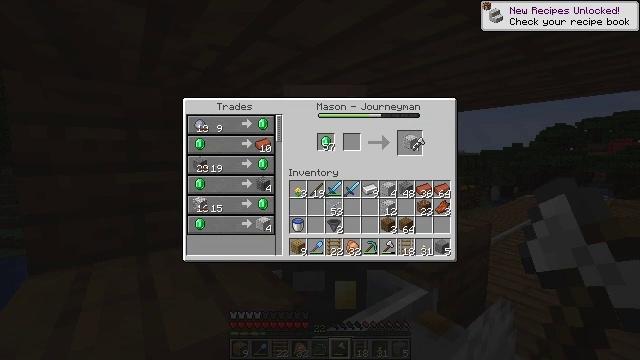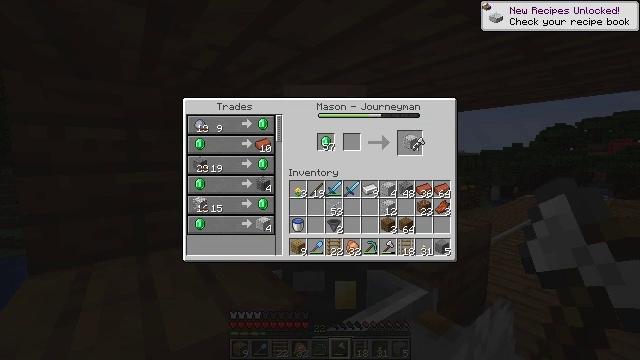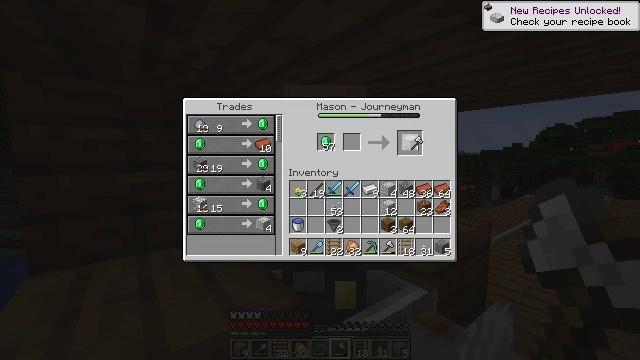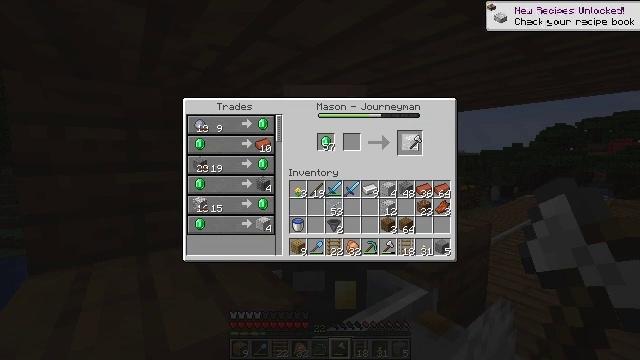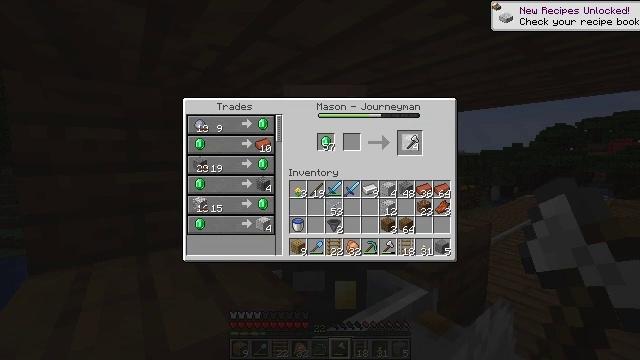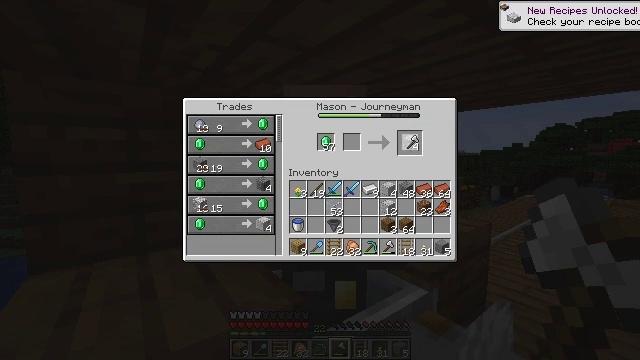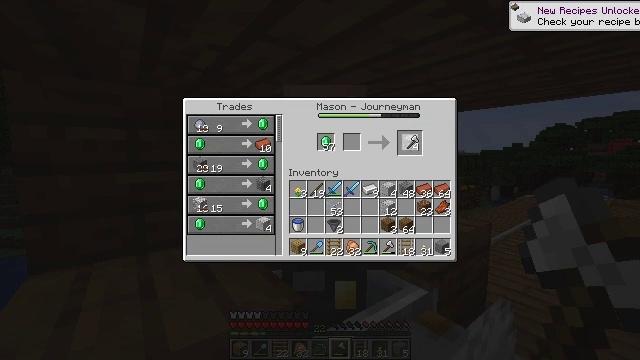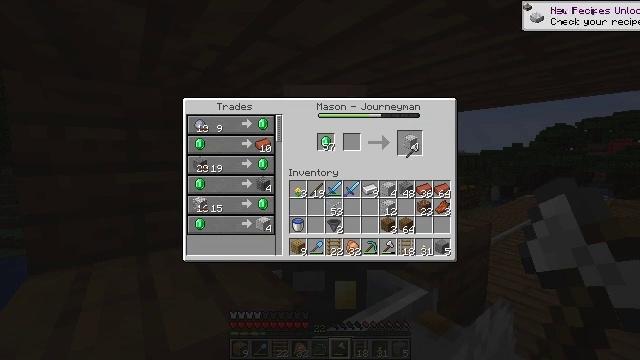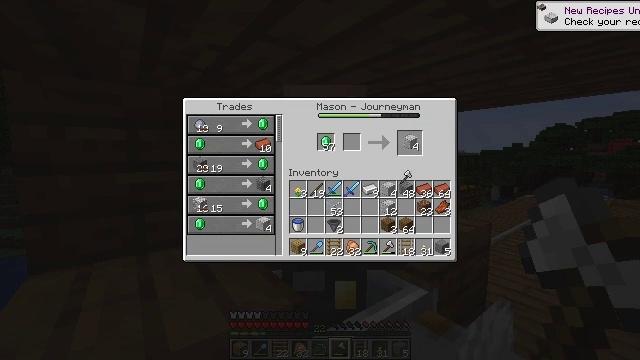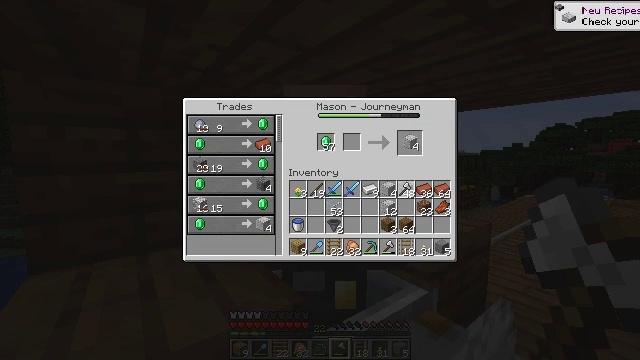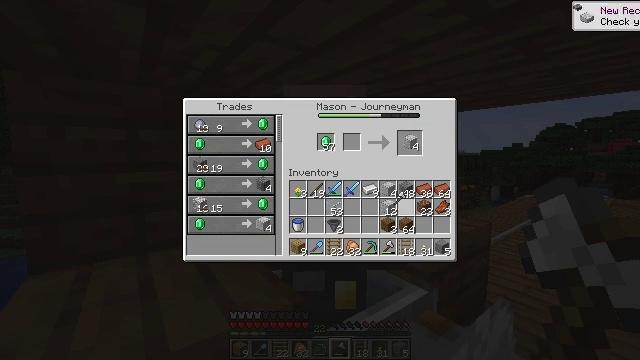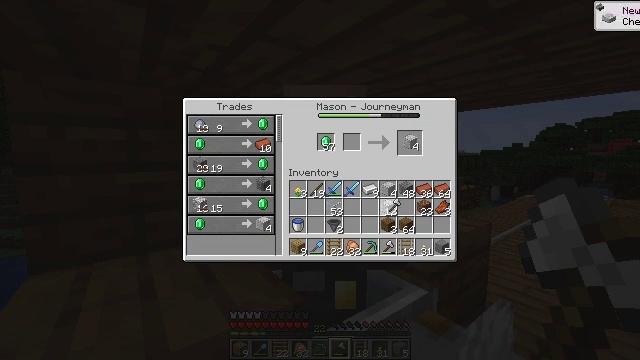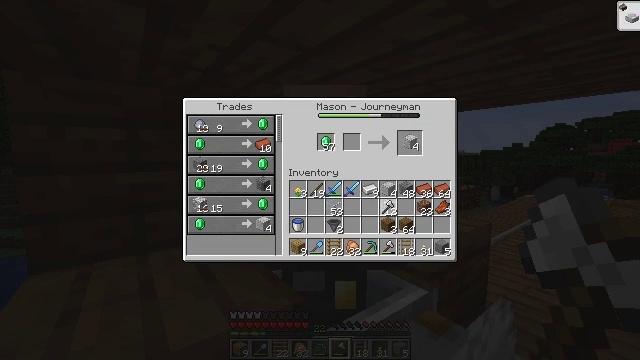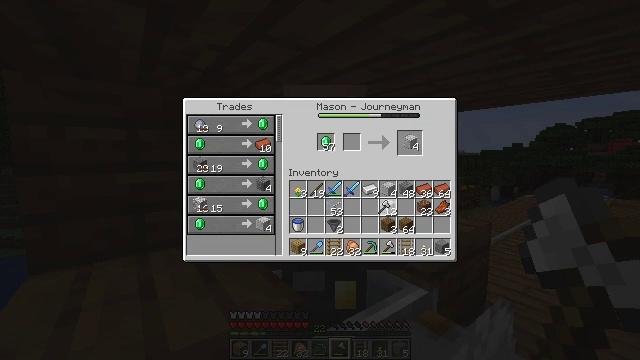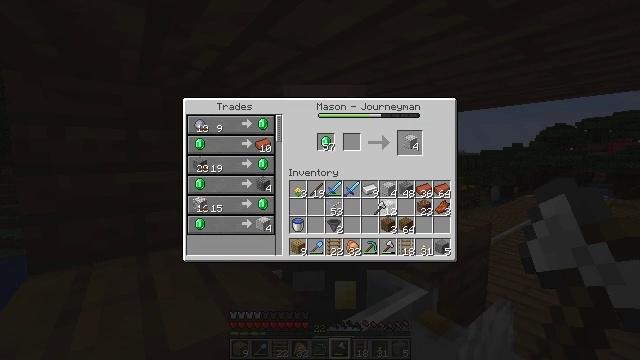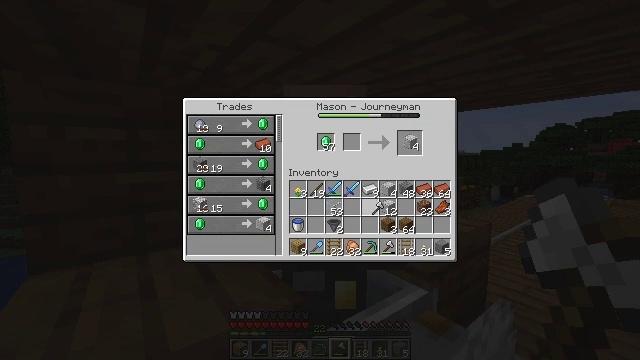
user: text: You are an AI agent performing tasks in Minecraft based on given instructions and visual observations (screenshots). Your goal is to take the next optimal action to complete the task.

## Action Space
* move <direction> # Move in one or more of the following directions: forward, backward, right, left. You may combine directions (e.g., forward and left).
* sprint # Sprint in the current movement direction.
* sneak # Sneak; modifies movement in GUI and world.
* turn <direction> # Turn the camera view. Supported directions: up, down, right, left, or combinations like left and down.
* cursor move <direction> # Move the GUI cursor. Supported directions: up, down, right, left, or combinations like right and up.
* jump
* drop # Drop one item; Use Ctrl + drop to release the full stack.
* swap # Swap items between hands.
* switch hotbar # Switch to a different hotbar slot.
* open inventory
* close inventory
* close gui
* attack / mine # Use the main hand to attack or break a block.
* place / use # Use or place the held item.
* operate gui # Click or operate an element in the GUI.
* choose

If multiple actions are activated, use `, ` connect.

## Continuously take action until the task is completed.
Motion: motion action
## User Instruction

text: Access the crafting table to produce polished diorite from diorite.
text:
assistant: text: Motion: no_op
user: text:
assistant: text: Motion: no_op
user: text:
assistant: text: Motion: no_op
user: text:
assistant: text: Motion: no_op
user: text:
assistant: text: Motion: no_op
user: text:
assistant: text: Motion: no_op
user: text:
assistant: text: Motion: cursor move down
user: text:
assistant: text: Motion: cursor move down
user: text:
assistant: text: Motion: cursor move down
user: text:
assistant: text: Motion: cursor move down
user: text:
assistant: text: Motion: cursor move down
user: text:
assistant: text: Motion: no_op
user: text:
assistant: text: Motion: no_op
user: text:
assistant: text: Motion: no_op
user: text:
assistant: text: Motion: no_op
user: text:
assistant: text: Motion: no_op
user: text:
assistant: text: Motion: no_op
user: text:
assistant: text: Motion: no_op
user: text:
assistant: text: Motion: operate gui
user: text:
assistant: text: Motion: operate gui
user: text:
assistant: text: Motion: no_op
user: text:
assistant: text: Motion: no_op
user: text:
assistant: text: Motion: no_op
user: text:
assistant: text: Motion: no_op
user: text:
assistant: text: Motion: cursor move right and up
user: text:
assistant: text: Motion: cursor move right and up
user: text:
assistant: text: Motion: no_op
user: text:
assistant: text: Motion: cursor move up
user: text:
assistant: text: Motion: no_op
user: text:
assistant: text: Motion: no_op